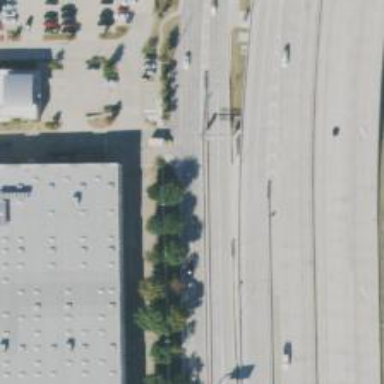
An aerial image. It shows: Toll gantry on the road.